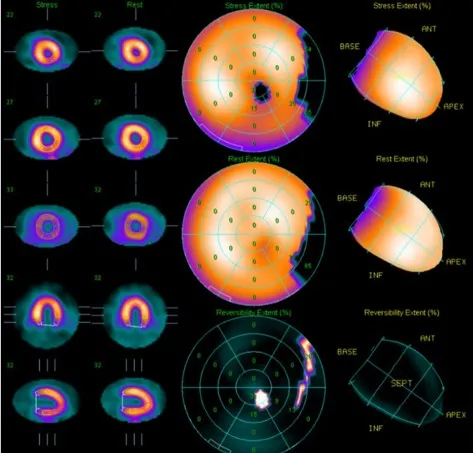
Thallium-201 myocardial perfusion: transient ischemic dilatation and old myocardial infarction of the left circumflex artery.
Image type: electrography (ekg)